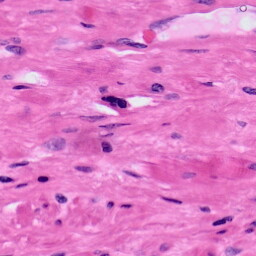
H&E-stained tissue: Prostate